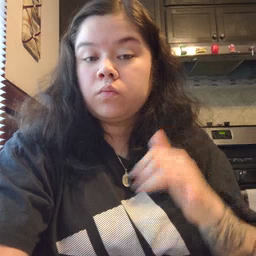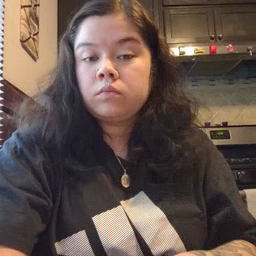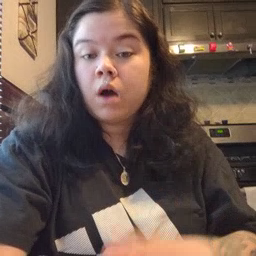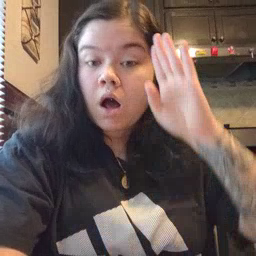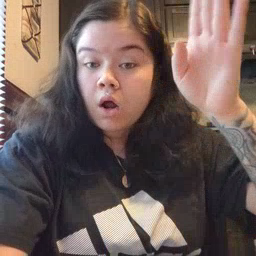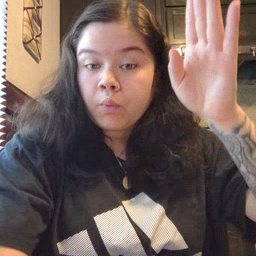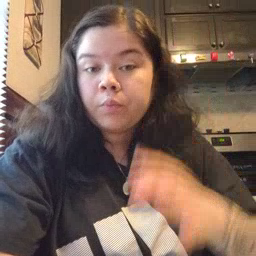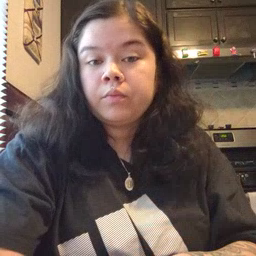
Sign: hello